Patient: sex M, age 48
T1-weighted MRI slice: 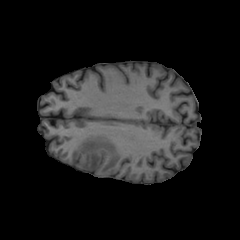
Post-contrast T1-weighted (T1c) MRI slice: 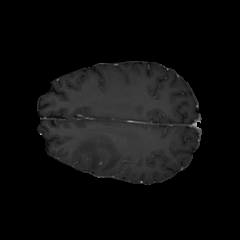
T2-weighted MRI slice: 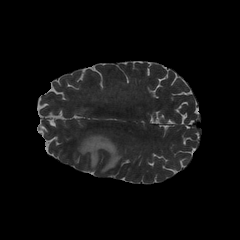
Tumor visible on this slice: yes
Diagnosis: Glioblastoma, IDH-wildtype
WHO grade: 4